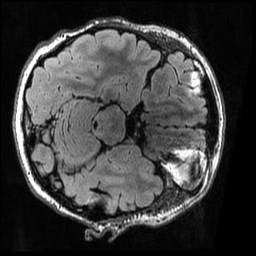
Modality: T2w
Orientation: axial
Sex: female
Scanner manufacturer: ge
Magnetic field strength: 3 T
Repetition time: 6 s
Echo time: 0.1268 s